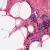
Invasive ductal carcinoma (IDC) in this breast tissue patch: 0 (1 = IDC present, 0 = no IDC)